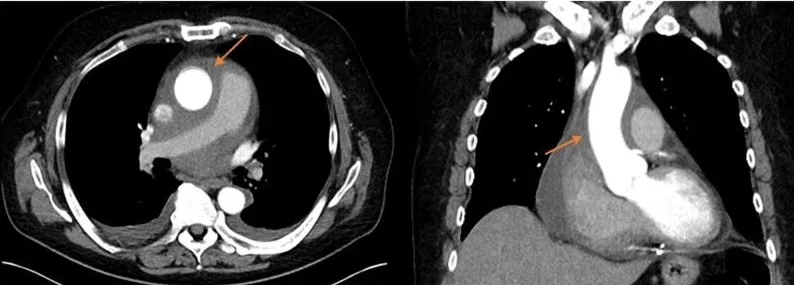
CT of the thorax showing the typical circumferential soft tissue sheathing of the thoracic aorta known as 'coated aorta'.
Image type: radiology (ct)